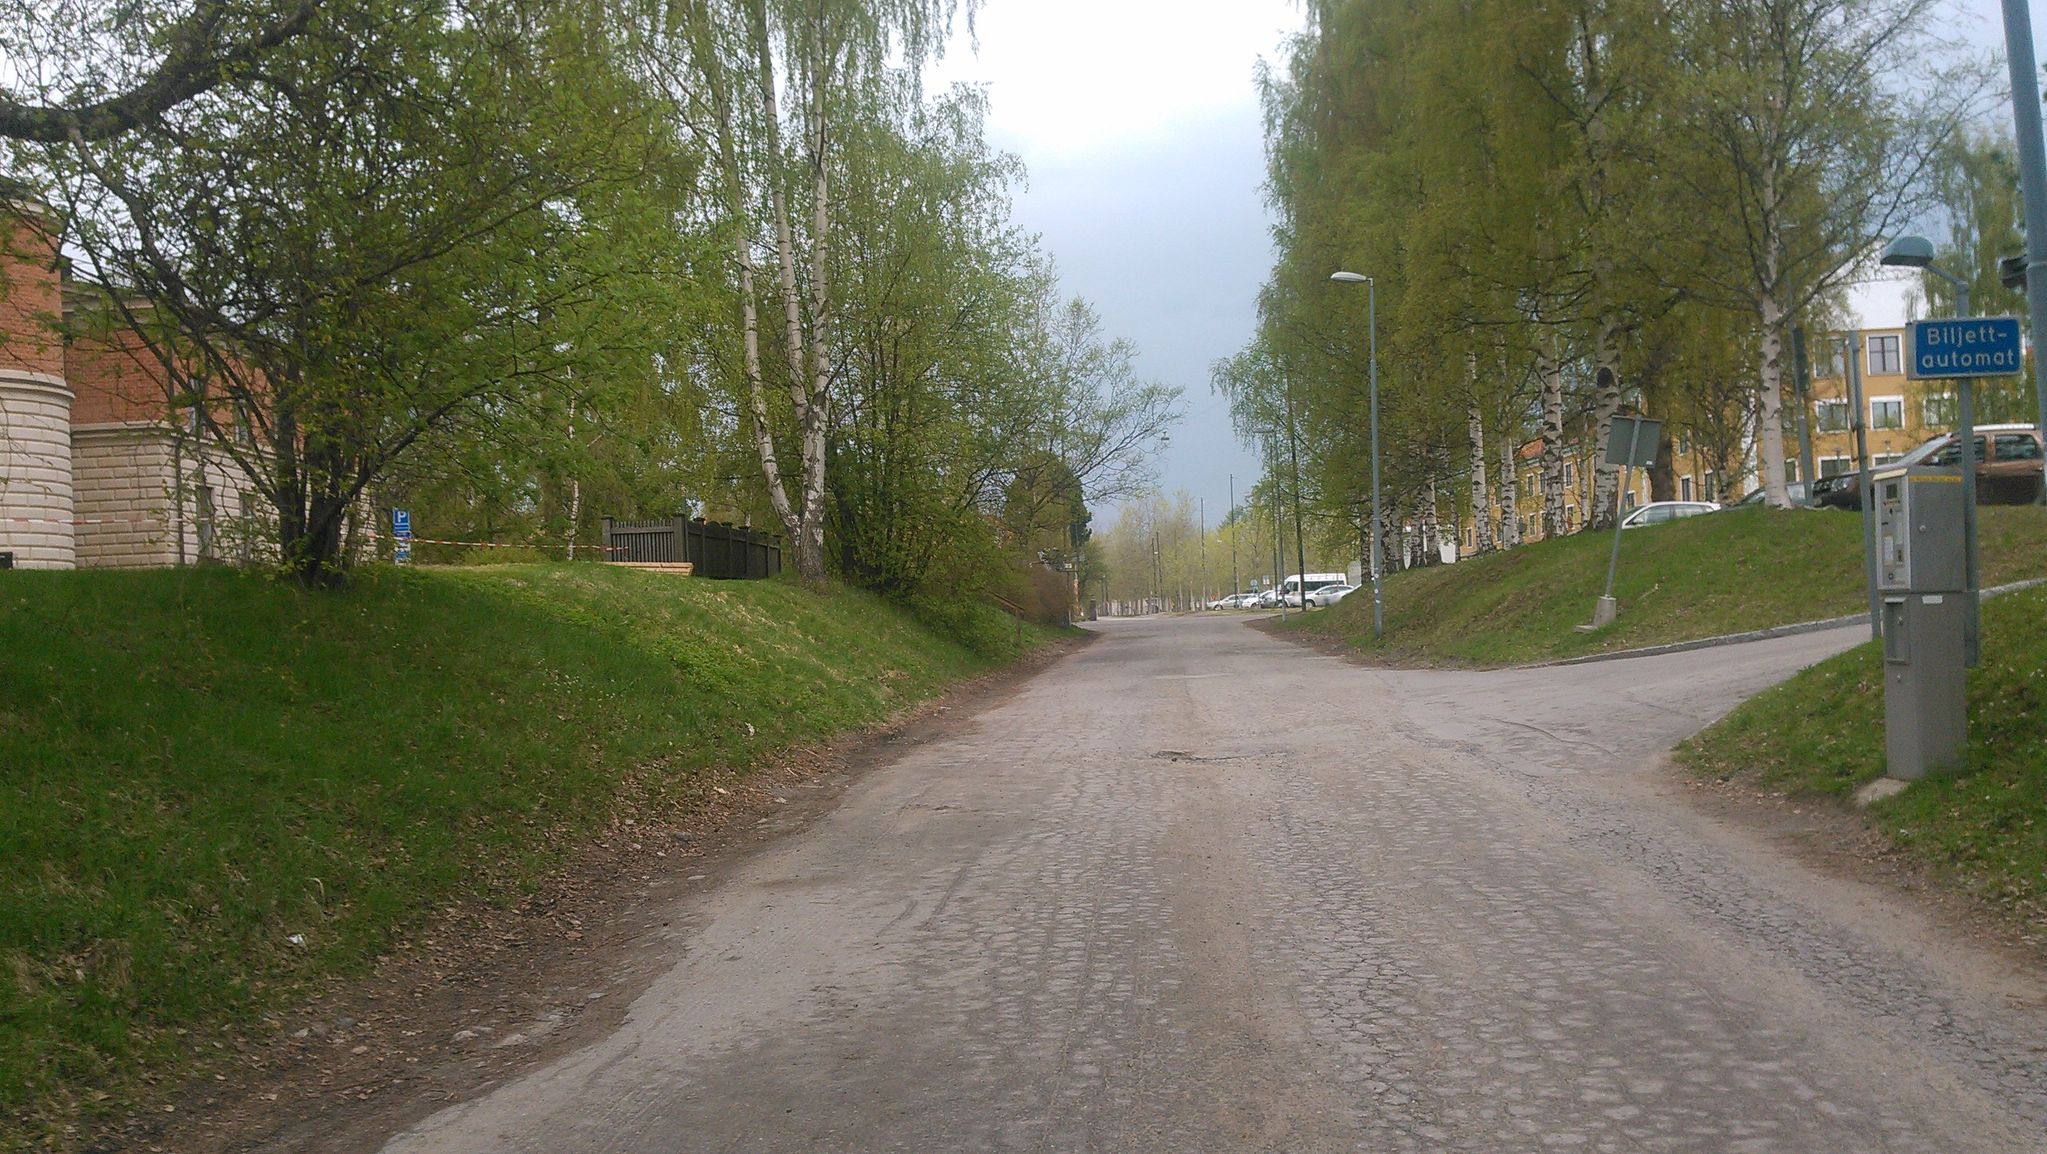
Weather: clear
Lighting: day
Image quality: good
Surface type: driving surface
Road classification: residential, cycleway
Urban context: urban centre
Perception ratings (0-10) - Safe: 4.52, Lively: 4.73, Beautiful: 7.61, Boring: 8.84, Depressing: 5.04, Wealthy: 7.01